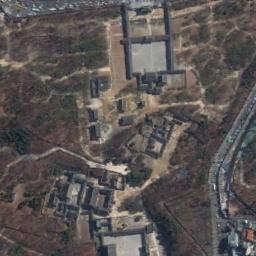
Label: palace